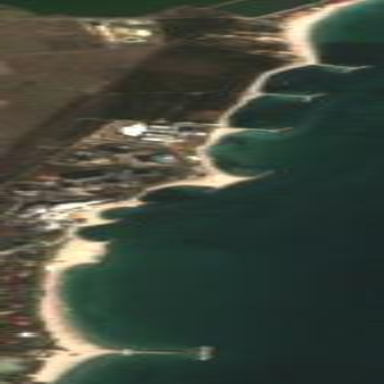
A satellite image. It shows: Beach area designated as natural beach.